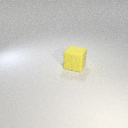
large yellow rubber cube